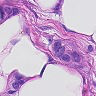
Metastatic tissue present: yes